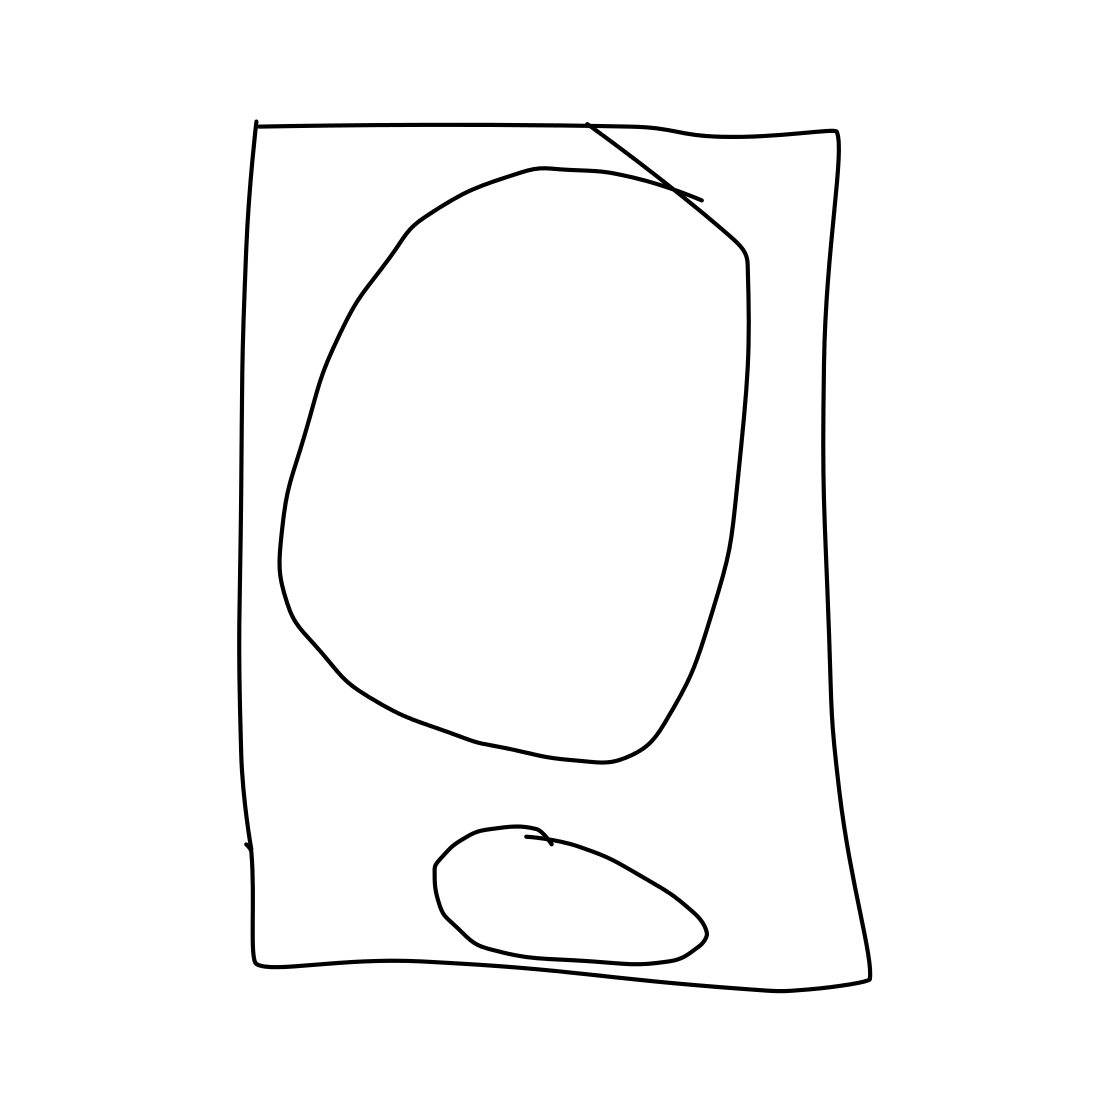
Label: loudspeaker